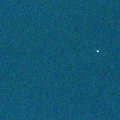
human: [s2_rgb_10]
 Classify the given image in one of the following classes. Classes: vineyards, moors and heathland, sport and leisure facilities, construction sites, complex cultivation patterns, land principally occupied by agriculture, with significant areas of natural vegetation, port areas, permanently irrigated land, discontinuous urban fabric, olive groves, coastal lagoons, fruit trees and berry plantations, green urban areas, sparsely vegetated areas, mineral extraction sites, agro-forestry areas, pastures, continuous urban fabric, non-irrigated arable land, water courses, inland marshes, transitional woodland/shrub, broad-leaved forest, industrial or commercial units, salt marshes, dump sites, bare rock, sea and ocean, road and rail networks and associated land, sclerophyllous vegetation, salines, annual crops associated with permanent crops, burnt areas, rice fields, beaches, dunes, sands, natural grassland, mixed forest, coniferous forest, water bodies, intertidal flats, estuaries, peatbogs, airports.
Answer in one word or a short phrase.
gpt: sea and ocean